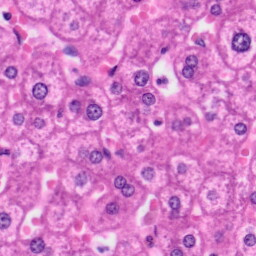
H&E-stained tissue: Liver